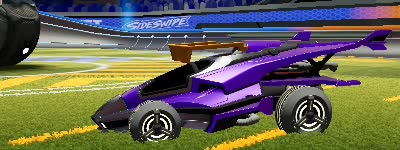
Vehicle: aftershock